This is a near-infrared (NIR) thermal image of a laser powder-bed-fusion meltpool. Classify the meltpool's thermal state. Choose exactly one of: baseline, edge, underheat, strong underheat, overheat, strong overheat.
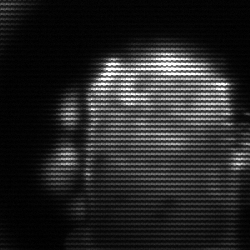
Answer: baseline